Question: I'm trying to add a button in the message reader toolbar :
I successfully added a button in the mail toolbar, using the chrome.manifest and XUL files. I just don't know how to access this particular toolbar. I have tried finiding it using the DOM Inspector, to no avail.
My button doesn't appear in the "Customize" box either.
My question is therefore: how can I add a button to this particular toolbar?
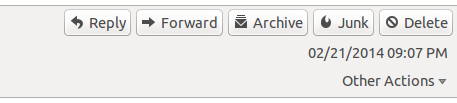
Answer: After looking some more with the DOM Inspector I finally got it.
The toolbar and toolbox ids are 'header-view-toolbar' and 'header-view toolbox' and the classes are 'inline-toolbar' and 'inline-toolbox'. The CSS class for buttons is 'msgHeaderView-button'. The XUL for adding a button there should look like this:
'''
<toolbarpalette id="header-view-toolbar">
<toolbarbutton id="my-button"/>
</toolbarpalette>
<toolbarbutton id="my-button"
label="This is my button!"
tooltiptext="Click on it!"
oncommand="MyButton[1]()"
class="toolbarbutton-1 msgHeaderView-button my-button"
/>
'''